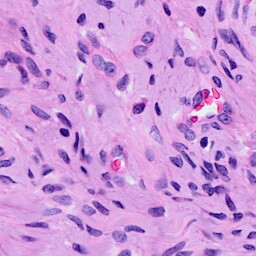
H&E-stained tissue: Cervix